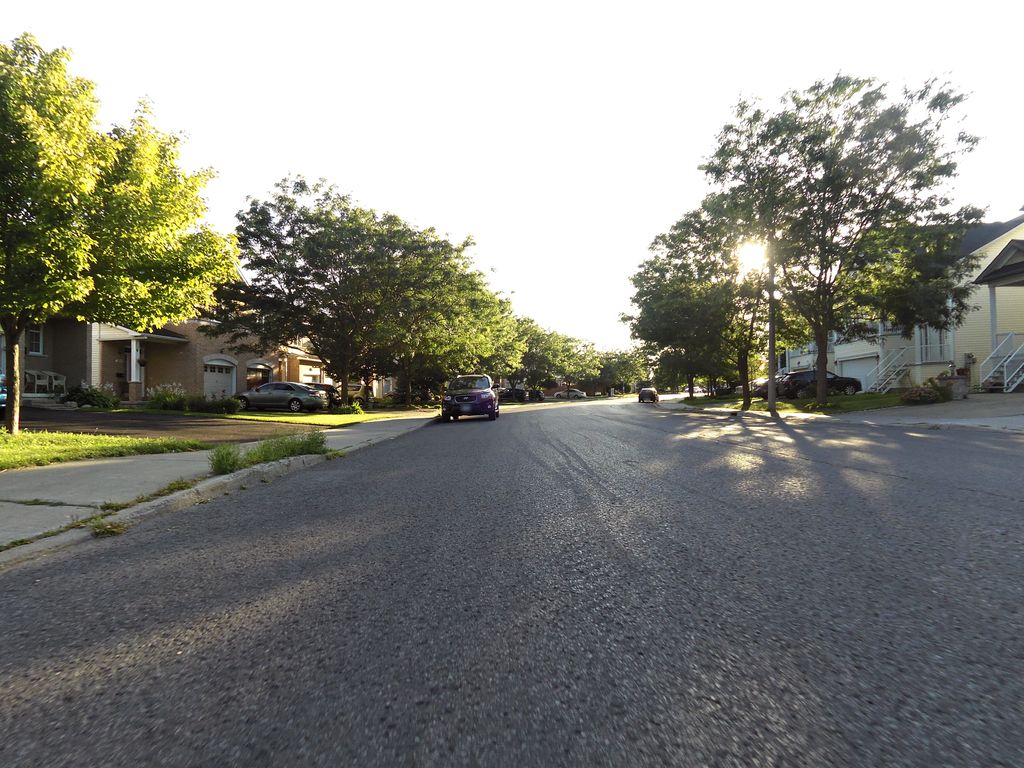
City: ottawa-gatineau